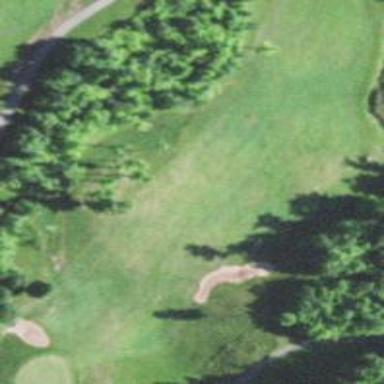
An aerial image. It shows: Golf fairway surrounded by grass.